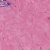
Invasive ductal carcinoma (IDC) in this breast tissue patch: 1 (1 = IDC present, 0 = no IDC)